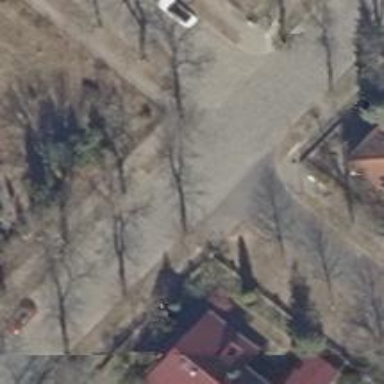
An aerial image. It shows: Unmarked crossing on the road.